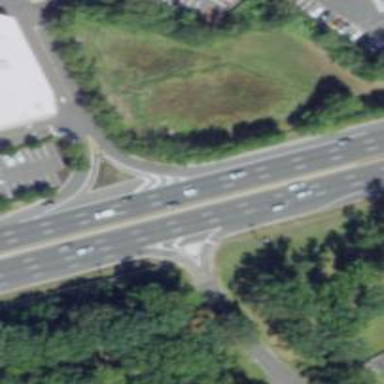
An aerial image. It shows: Asphalt trunk link road.